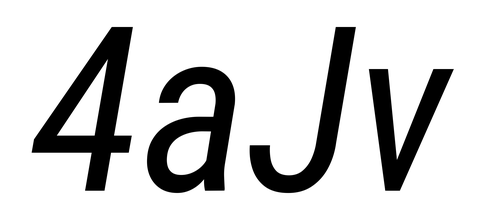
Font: Roboto-Italic_Condensed_Italic